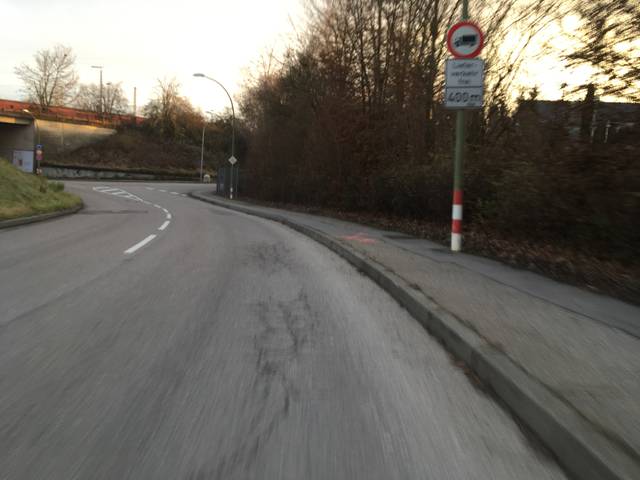
Region: Germany
Coordinates: 48.88, 9.183